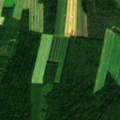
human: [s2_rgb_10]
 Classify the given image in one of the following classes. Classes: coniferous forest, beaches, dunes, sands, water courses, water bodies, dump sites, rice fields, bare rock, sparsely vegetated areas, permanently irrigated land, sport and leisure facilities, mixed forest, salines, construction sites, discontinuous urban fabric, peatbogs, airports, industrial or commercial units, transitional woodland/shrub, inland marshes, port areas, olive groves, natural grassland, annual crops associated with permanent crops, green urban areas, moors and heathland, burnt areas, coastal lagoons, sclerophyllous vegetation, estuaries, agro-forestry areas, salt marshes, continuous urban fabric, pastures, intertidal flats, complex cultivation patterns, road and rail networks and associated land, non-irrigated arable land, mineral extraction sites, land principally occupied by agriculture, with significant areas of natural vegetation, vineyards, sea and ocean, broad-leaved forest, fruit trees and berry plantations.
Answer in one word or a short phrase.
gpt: non-irrigated arable land, mixed forest